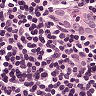
Metastatic tissue present: no